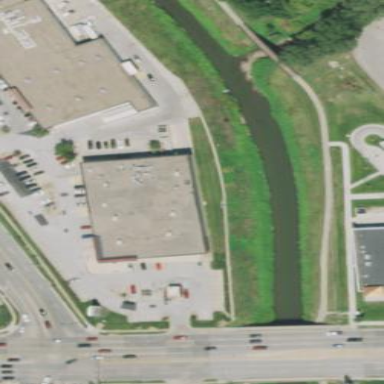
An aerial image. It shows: Retail building.